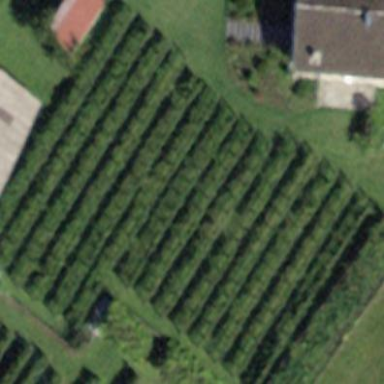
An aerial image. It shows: Beautiful vineyard in the countryside.